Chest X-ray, PA view. Patient: 49 years old, sex F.
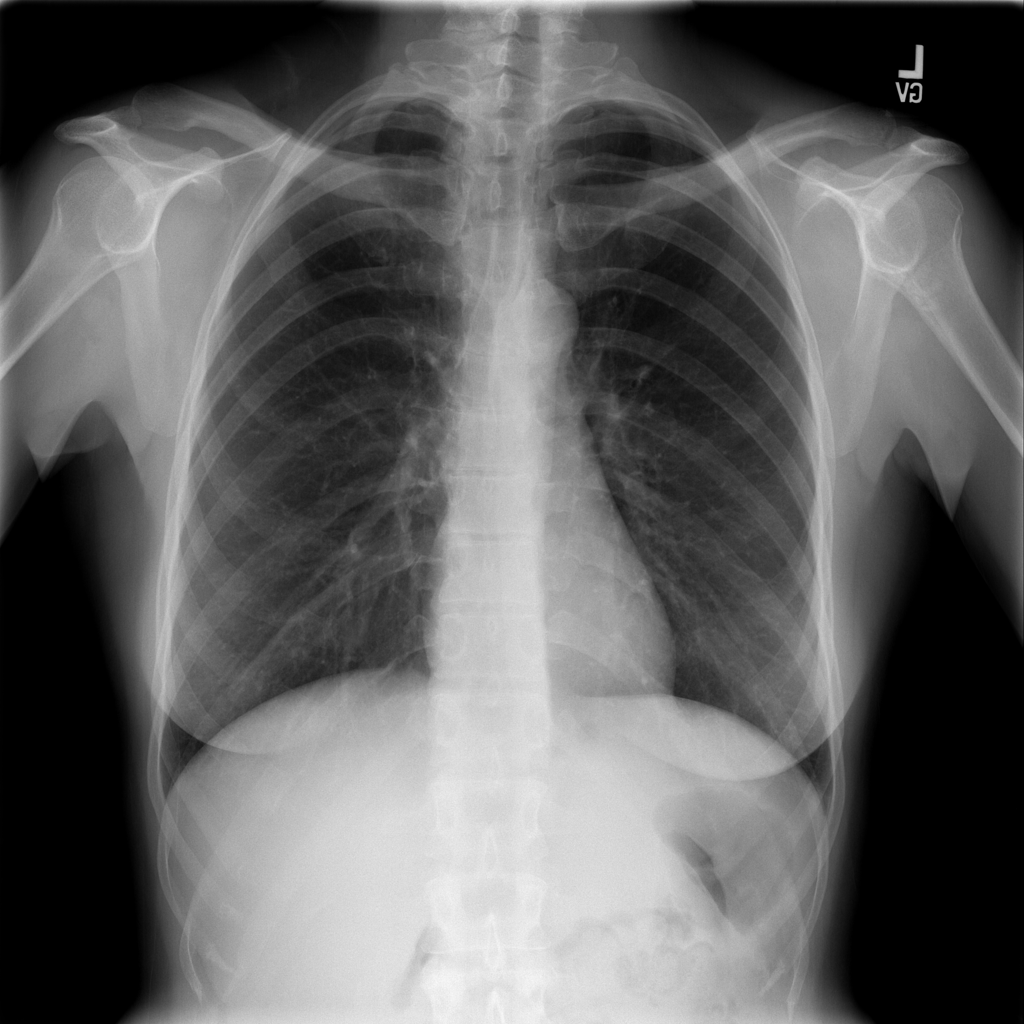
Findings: No Finding